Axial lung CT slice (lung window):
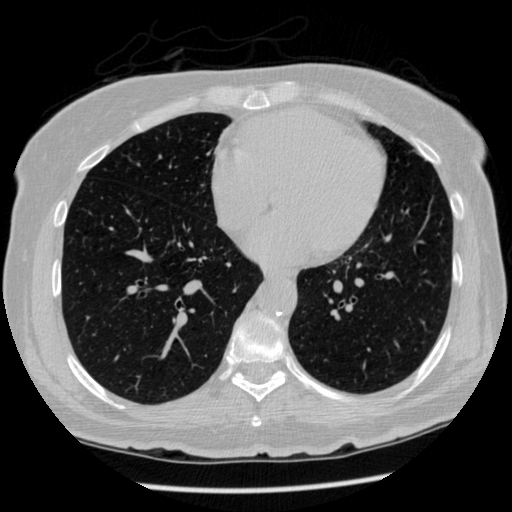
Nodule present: no